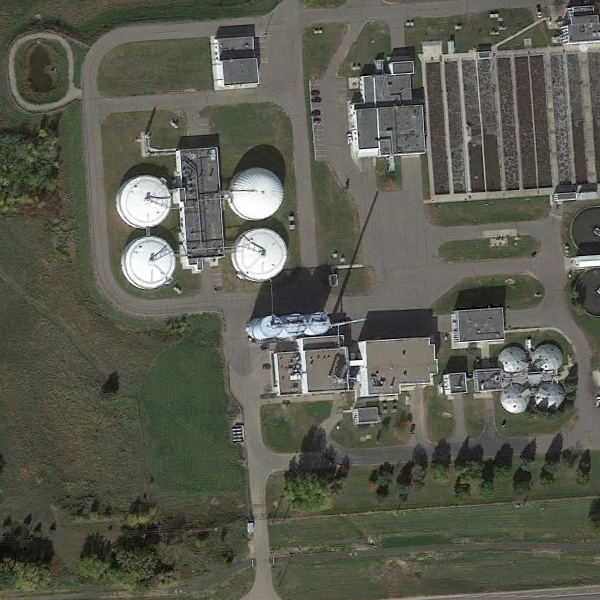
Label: StorageTanks